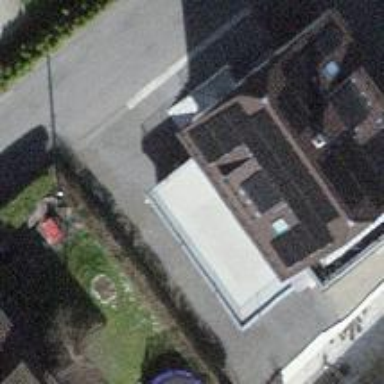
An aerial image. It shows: Solar photovoltaic panel generator.